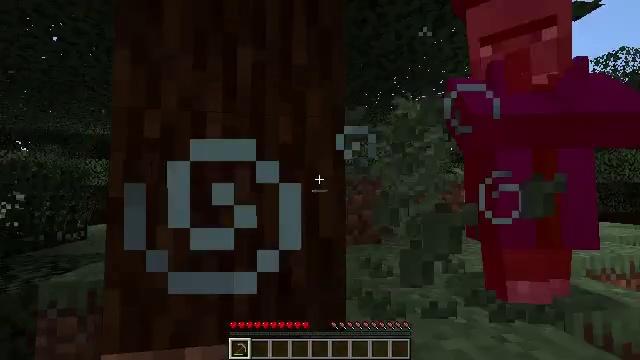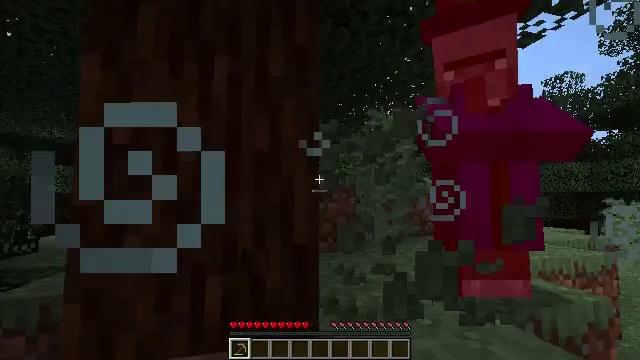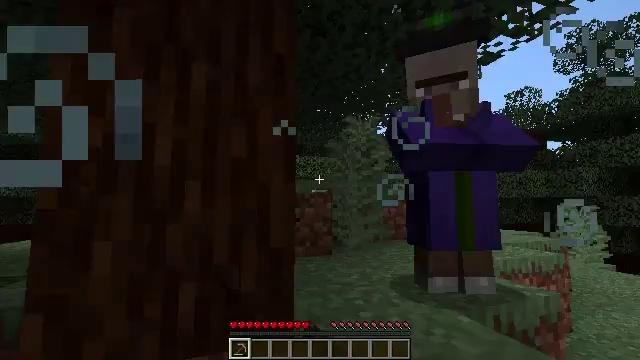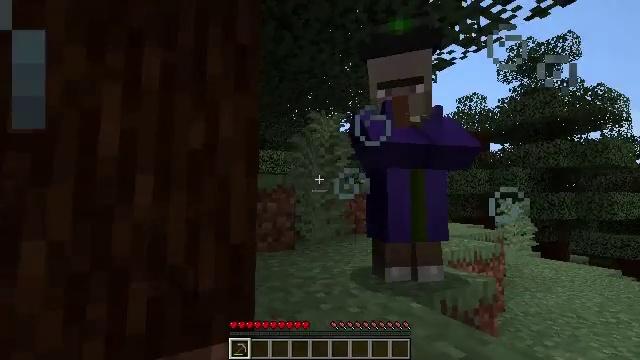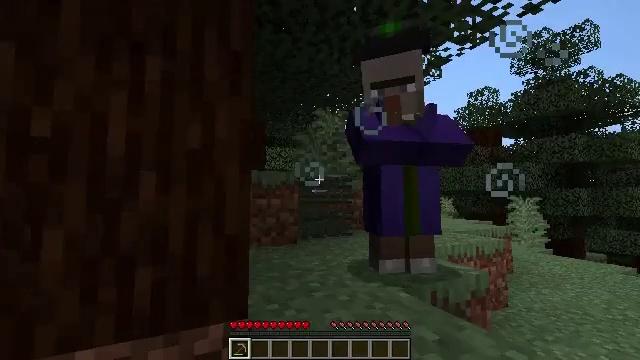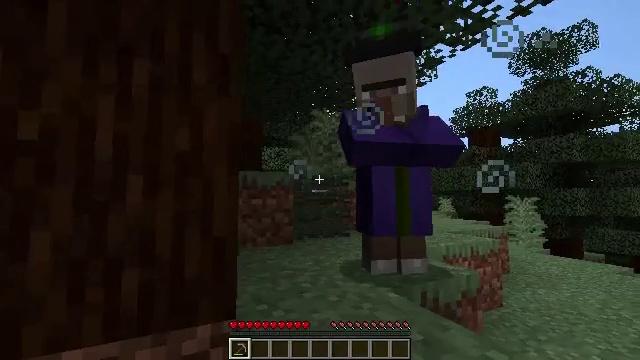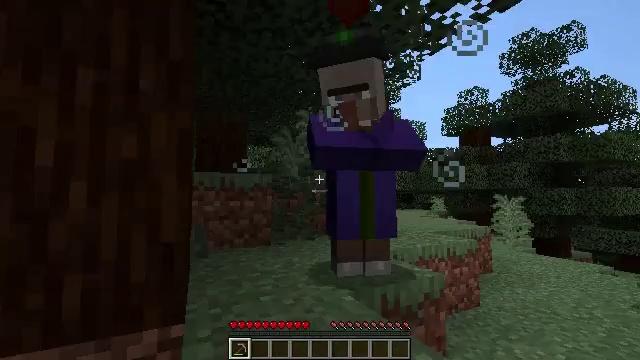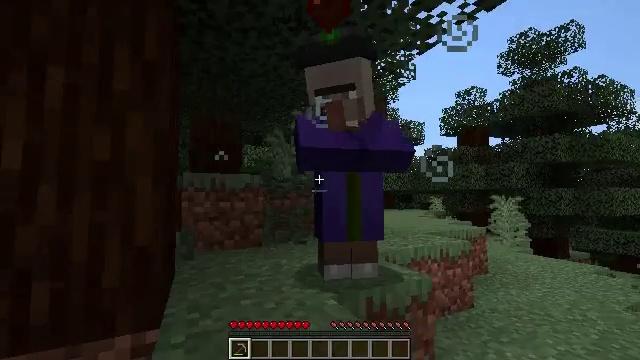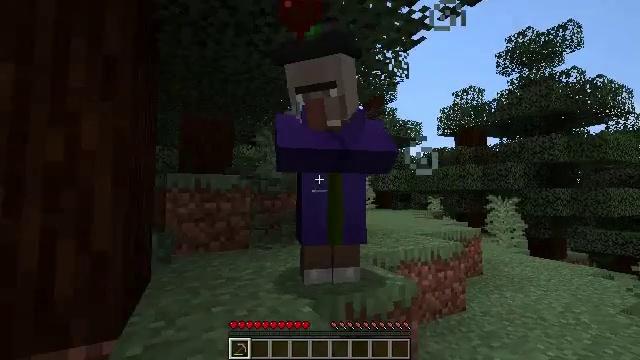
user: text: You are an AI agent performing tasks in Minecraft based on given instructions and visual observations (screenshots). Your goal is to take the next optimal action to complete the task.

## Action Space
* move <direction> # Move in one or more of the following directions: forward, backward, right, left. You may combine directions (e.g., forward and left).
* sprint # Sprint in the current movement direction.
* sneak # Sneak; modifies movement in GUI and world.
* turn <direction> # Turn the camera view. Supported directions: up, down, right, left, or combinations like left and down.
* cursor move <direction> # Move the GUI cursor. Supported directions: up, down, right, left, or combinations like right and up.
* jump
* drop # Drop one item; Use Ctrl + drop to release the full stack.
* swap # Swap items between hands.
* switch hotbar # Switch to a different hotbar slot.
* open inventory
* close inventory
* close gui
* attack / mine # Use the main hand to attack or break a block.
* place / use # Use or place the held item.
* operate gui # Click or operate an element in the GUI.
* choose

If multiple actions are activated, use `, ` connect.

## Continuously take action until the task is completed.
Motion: motion action
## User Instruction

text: Mine the large fern from the ground.
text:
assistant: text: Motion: move right, turn right and up, attack / mine
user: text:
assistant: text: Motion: move right, turn right and up, attack / mine
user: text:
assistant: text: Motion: move right, turn right and down
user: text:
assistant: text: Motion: move right, turn left, attack / mine
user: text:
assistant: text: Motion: move right, attack / mine
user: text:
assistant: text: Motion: move right
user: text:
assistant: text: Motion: move forward and move right, attack / mine
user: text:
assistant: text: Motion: move forward and move right, attack / mine
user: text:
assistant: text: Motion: attack / mine